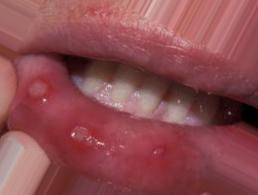
Condition: Mouth Ulcer